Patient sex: M
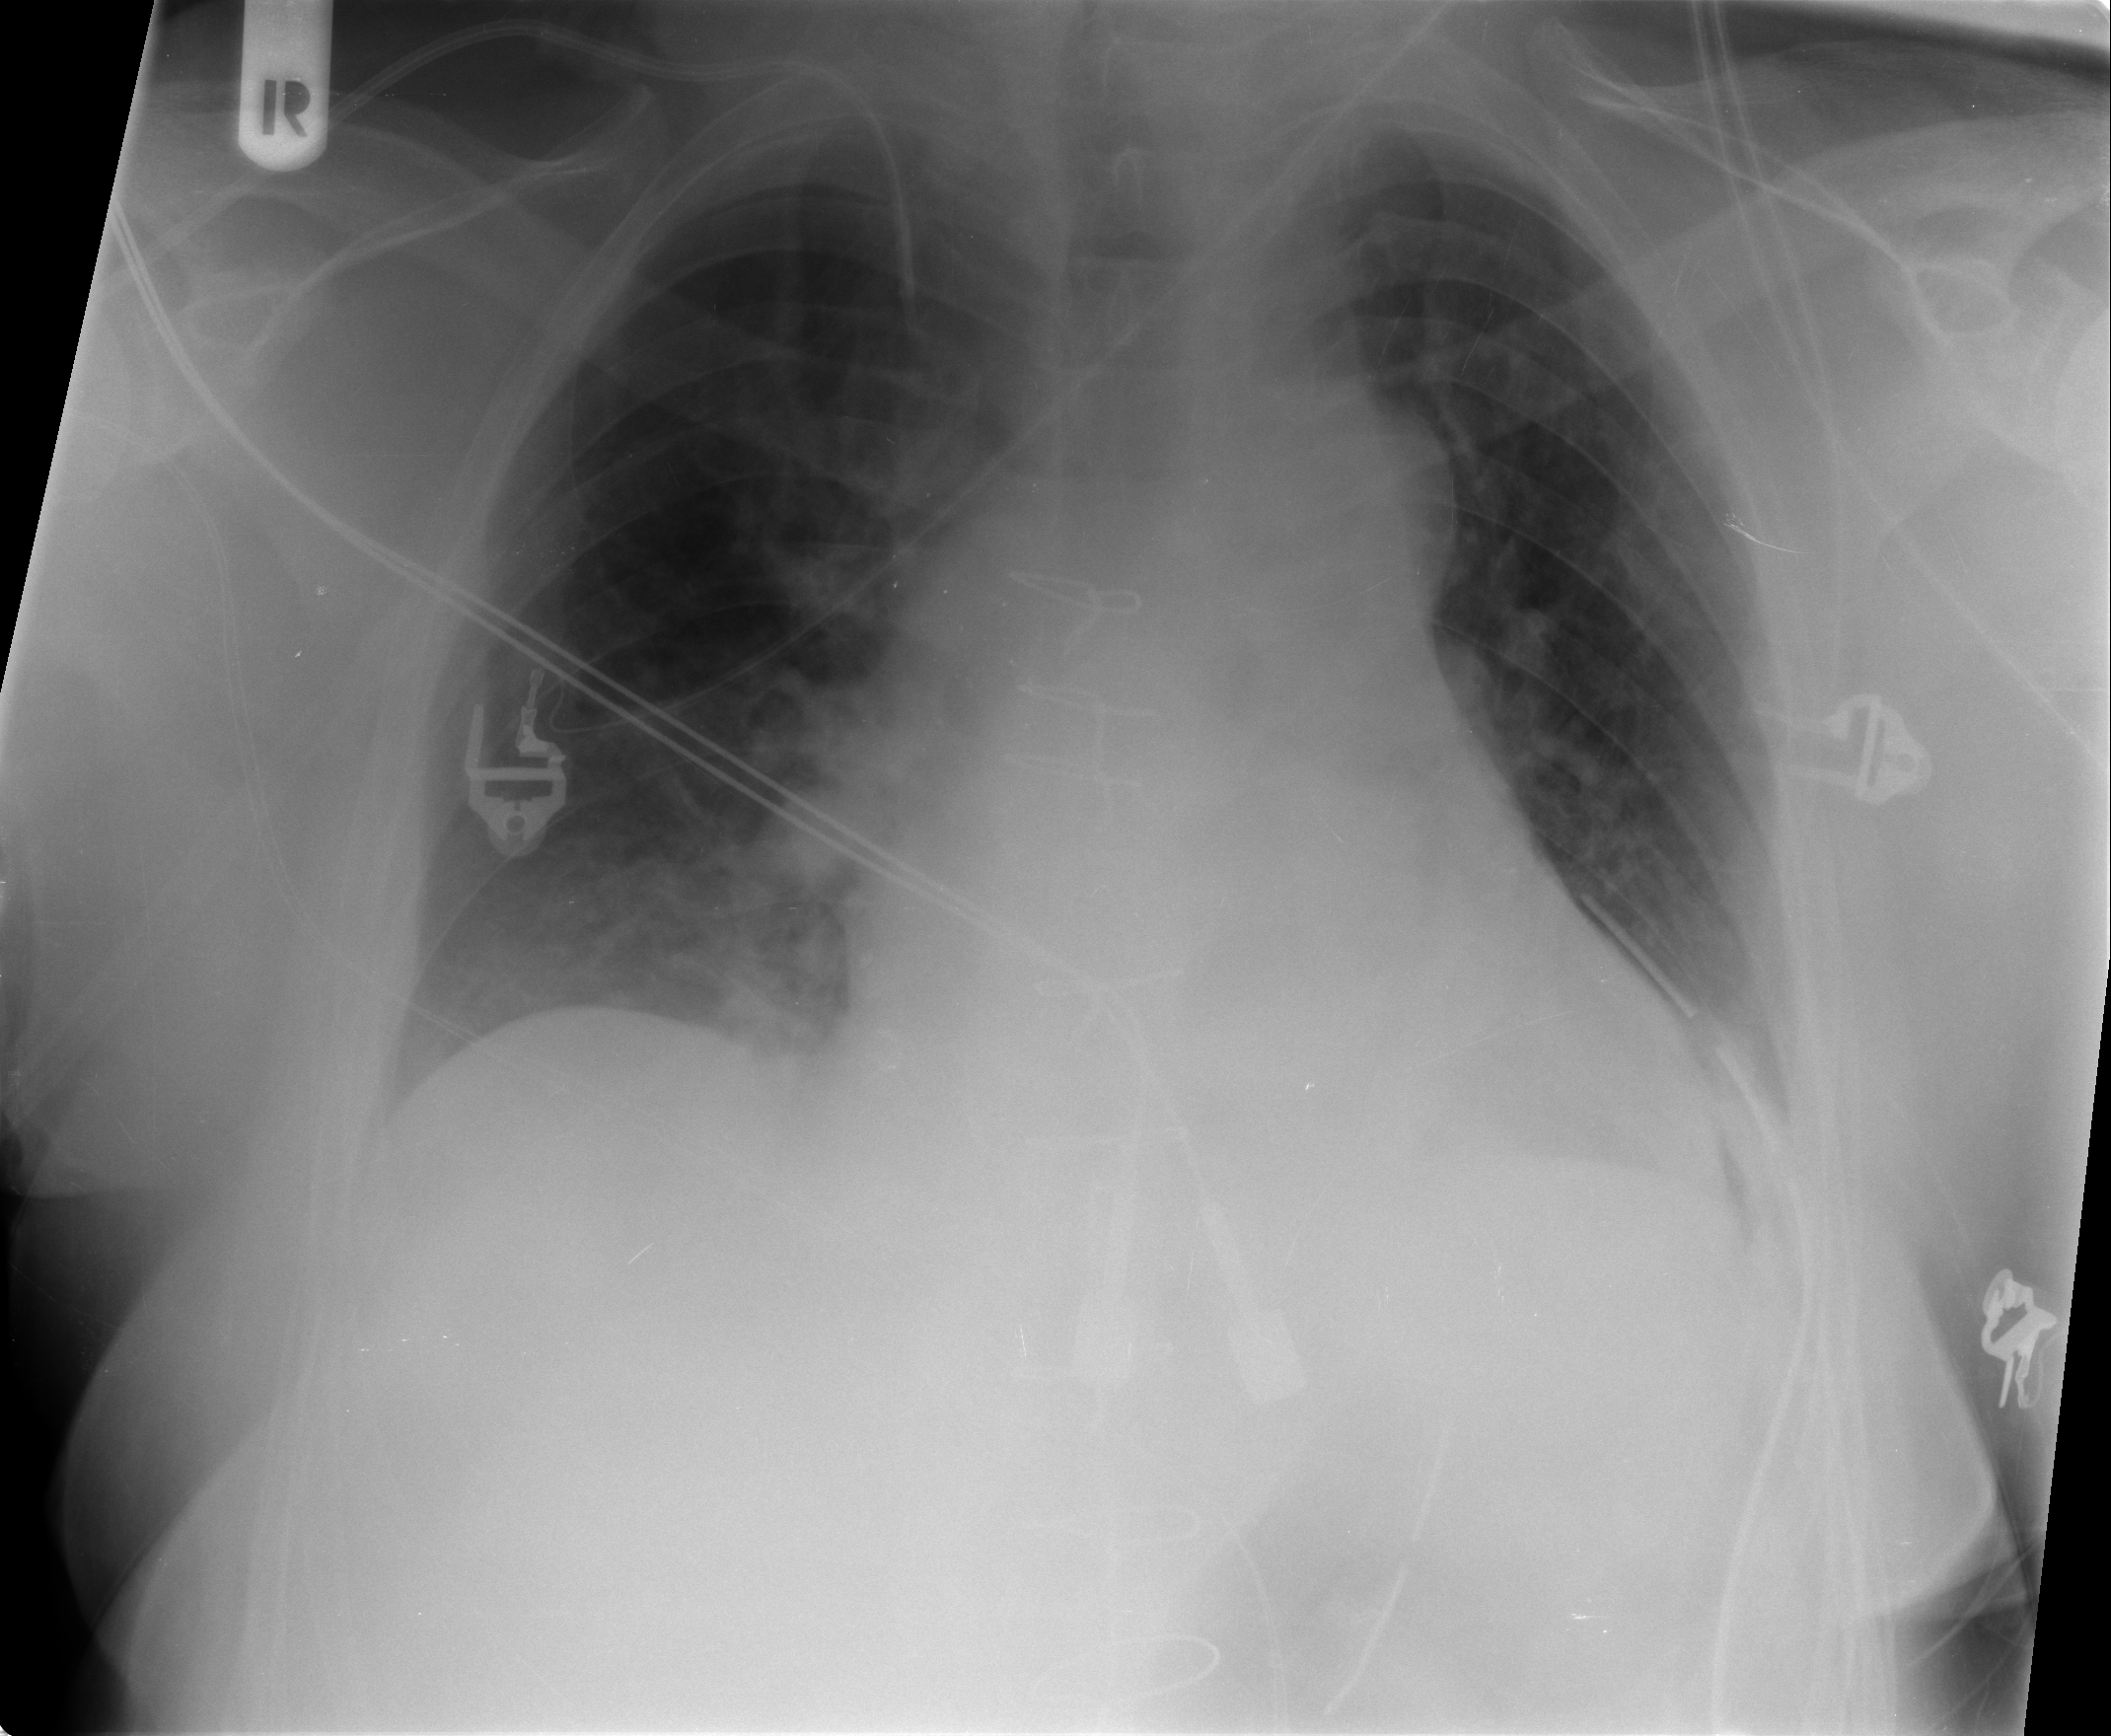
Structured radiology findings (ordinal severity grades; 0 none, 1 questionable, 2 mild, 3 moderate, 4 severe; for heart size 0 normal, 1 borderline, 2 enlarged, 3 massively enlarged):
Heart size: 2
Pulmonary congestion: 1
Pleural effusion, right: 0
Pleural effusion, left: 0
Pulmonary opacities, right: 0
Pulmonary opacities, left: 0
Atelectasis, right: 0
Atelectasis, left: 2